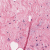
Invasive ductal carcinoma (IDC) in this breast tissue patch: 0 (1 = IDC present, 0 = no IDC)